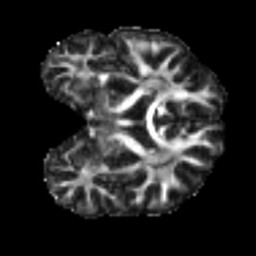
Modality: FA
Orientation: coronal
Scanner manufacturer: siemens
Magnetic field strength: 3 T
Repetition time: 4 s
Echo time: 0.0594 s